Field crop: maize
Growth stage: 2
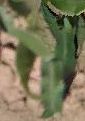
Species: maize